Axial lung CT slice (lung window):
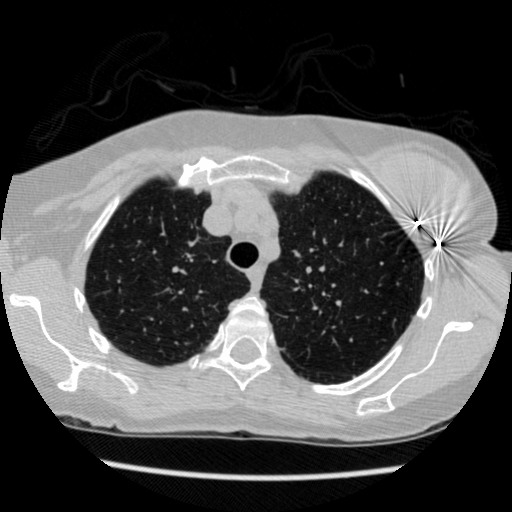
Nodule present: no